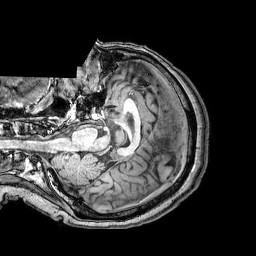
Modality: T1w
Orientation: axial
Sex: female
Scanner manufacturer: philips
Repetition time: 0.008107 s
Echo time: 0.00371 s